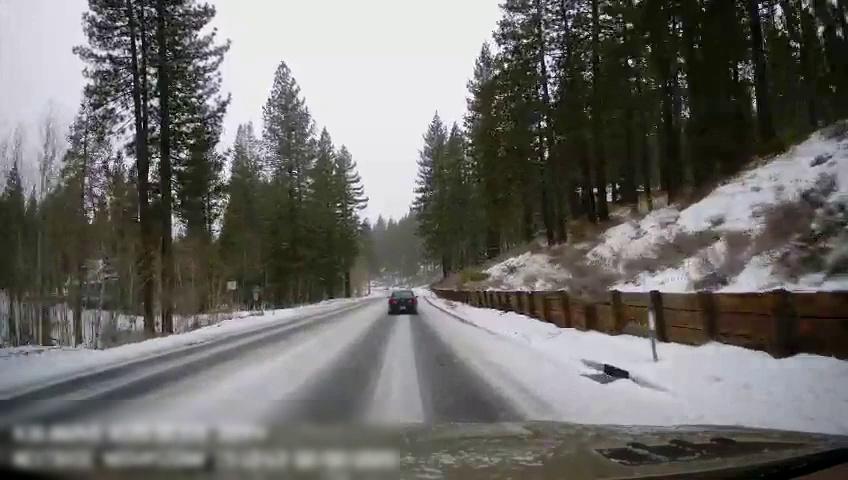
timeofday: Day
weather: Snowy
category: Drivable Space
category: Vehicles | Car